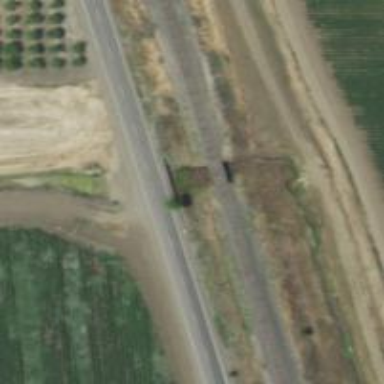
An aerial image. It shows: Railway bridge.